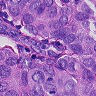
Metastatic tissue present: yes